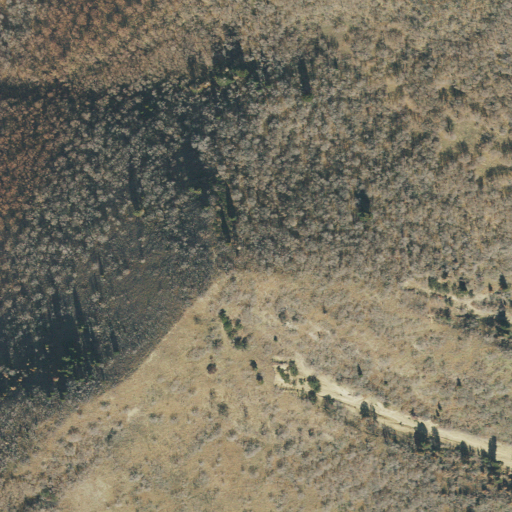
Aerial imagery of mountain in Utah named Little Baldy containing grassland, deciduous forest, mixed forest, shrub, and evergreen forest